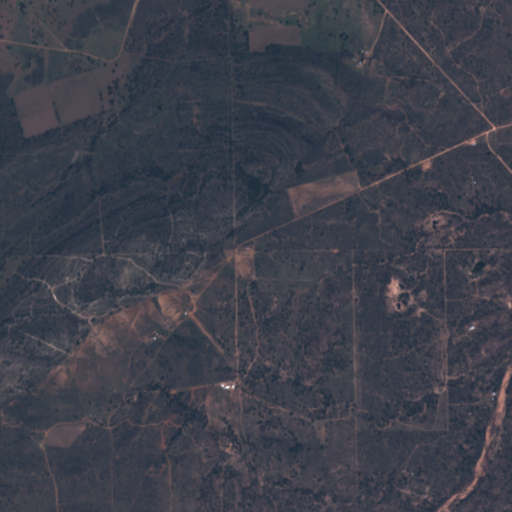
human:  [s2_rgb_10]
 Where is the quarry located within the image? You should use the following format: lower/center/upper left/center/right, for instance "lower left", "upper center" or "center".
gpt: The quarry is located in the center right of the image.
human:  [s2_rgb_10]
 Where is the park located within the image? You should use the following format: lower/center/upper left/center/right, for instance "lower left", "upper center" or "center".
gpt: There is no park in the image.